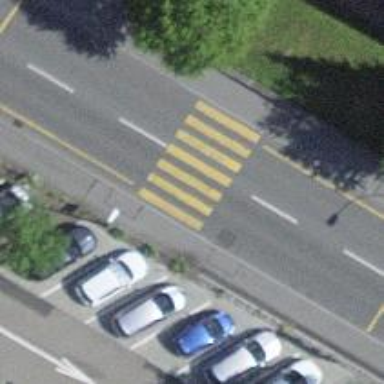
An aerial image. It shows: Kerb serving as barrier.